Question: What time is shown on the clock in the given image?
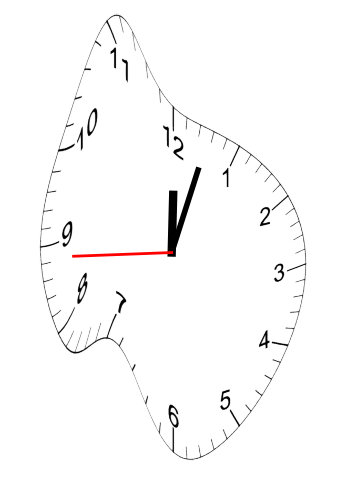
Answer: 12:02:44